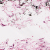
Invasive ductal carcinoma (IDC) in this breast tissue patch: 0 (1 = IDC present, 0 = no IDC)